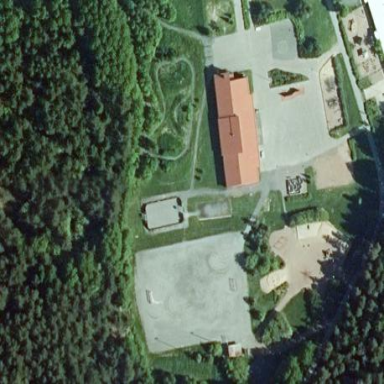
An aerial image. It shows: School.